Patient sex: M
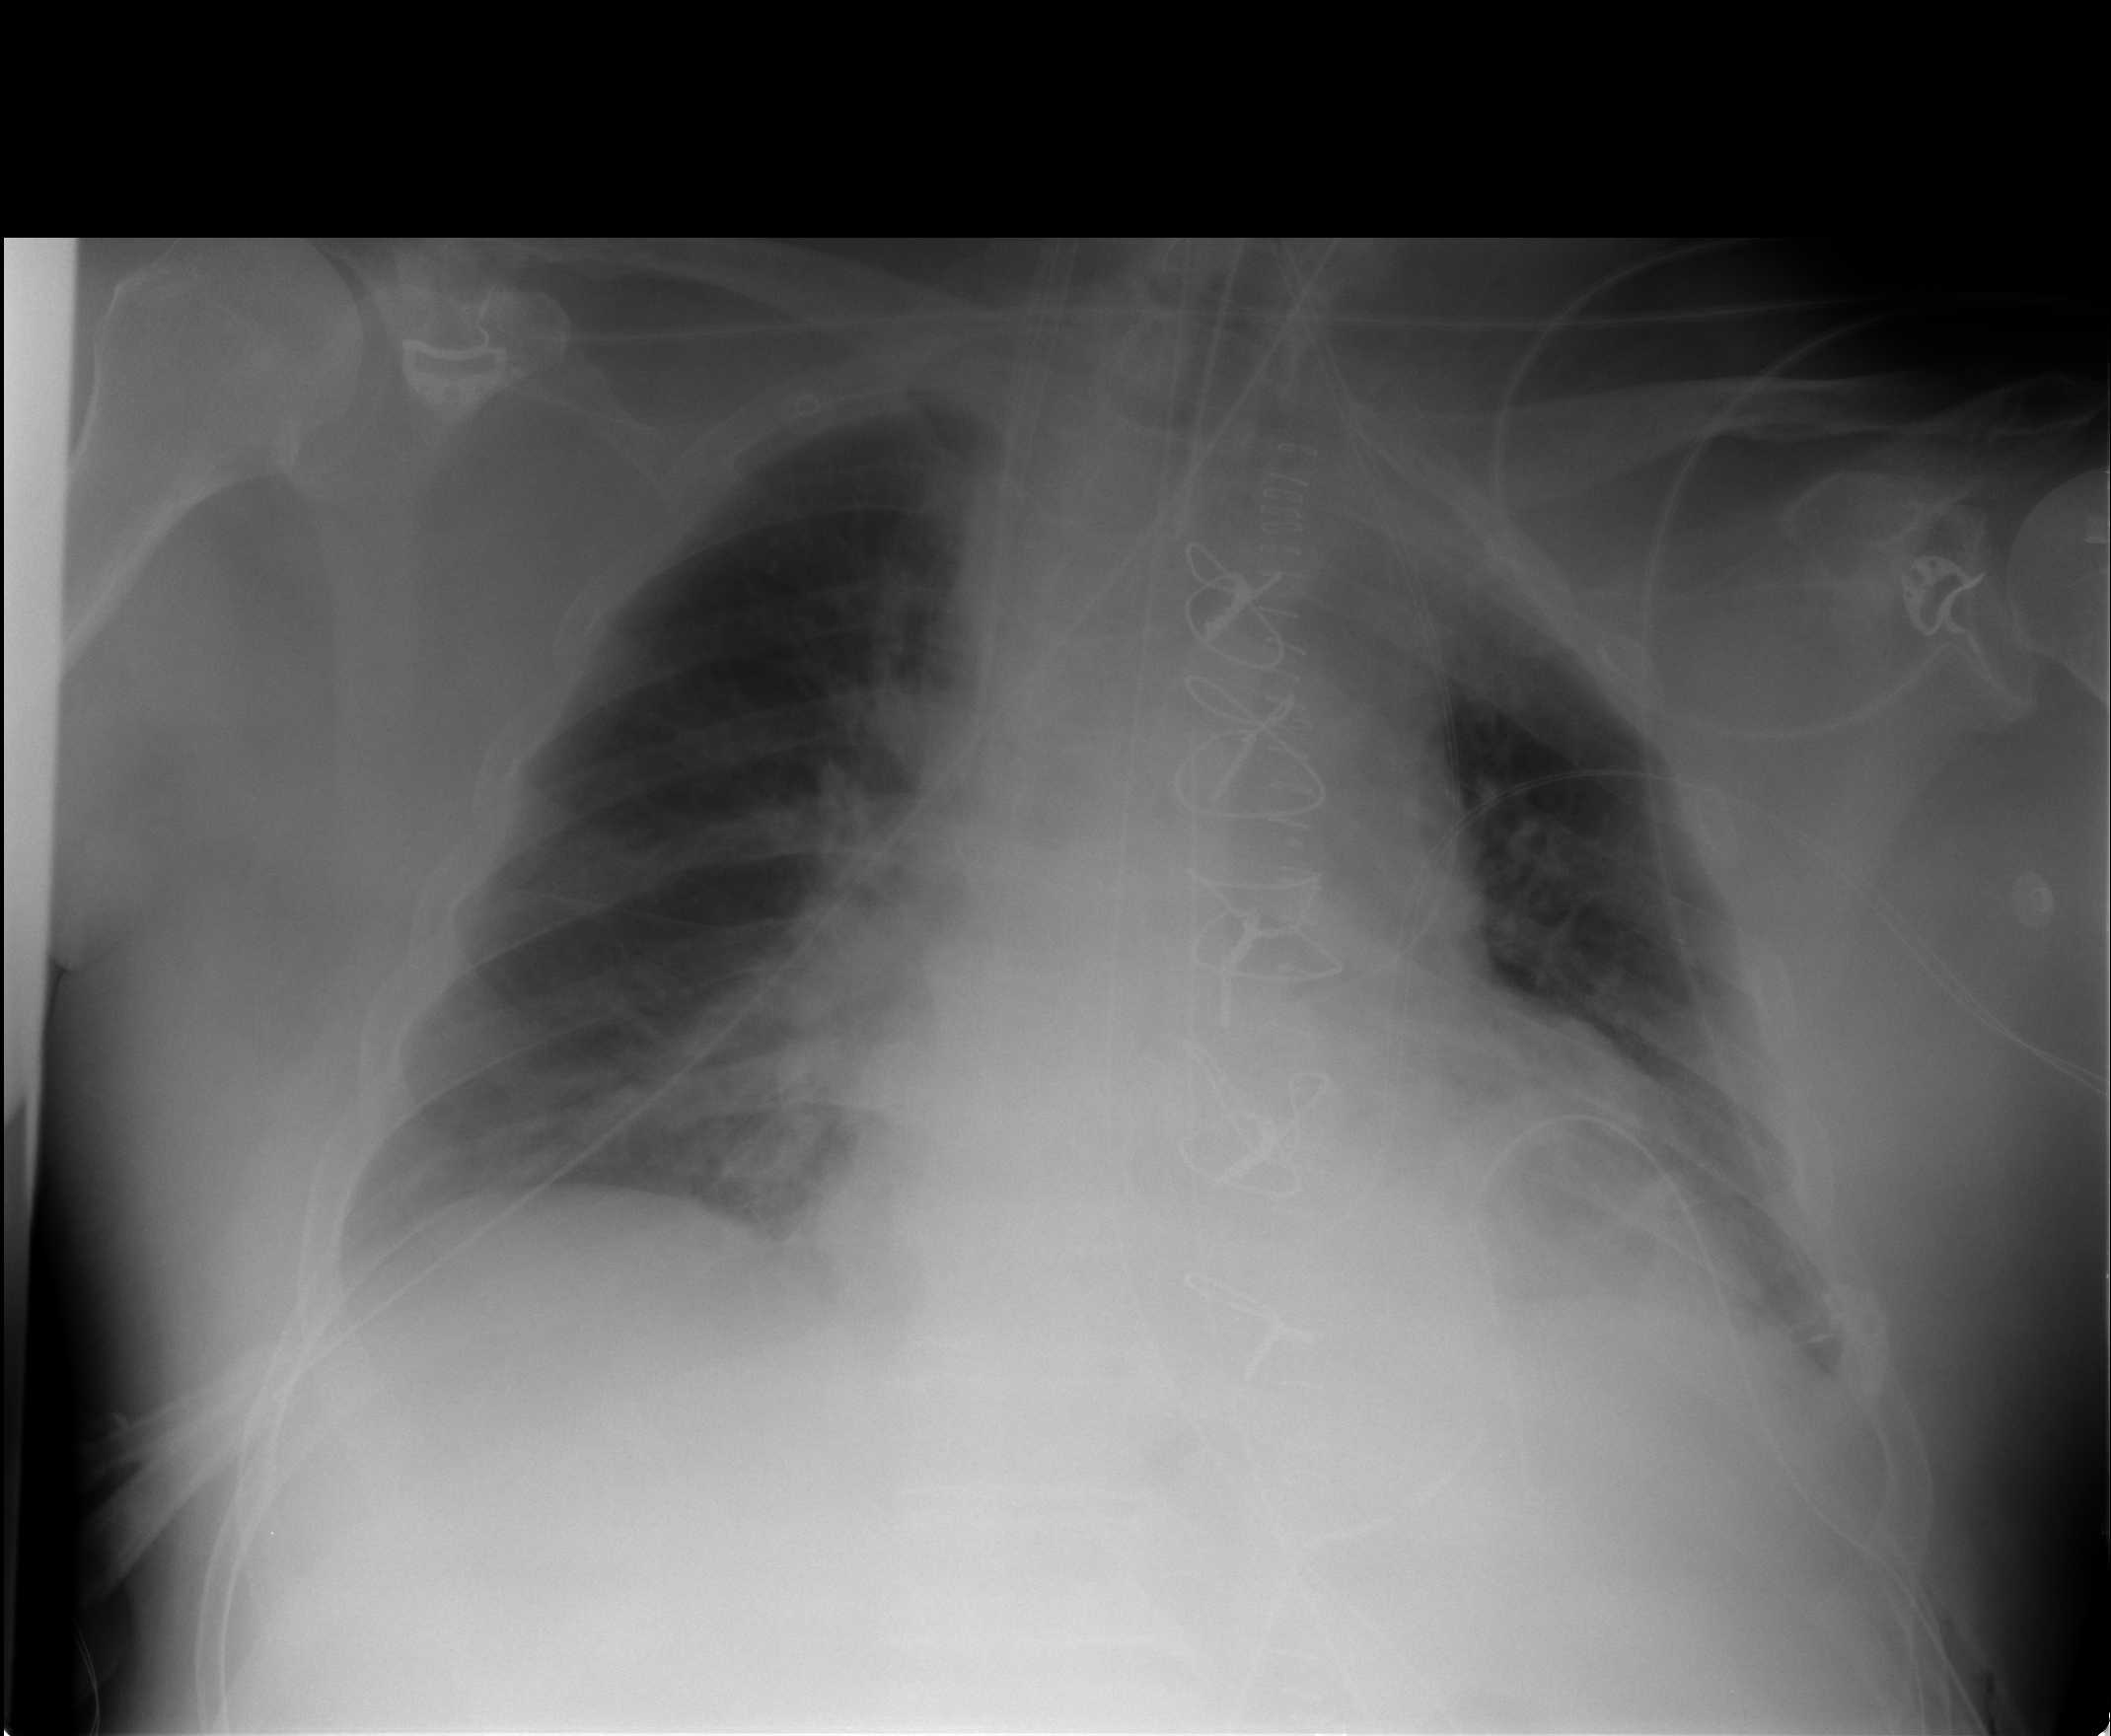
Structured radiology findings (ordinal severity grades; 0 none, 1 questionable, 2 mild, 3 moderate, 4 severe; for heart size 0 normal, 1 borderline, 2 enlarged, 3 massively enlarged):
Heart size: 2
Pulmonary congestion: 3
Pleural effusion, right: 2
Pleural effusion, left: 2
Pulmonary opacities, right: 0
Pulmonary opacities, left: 0
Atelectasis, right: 0
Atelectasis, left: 0